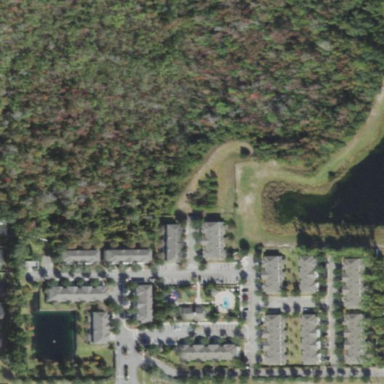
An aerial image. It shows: Residential area consisting of condominiums.